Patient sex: M
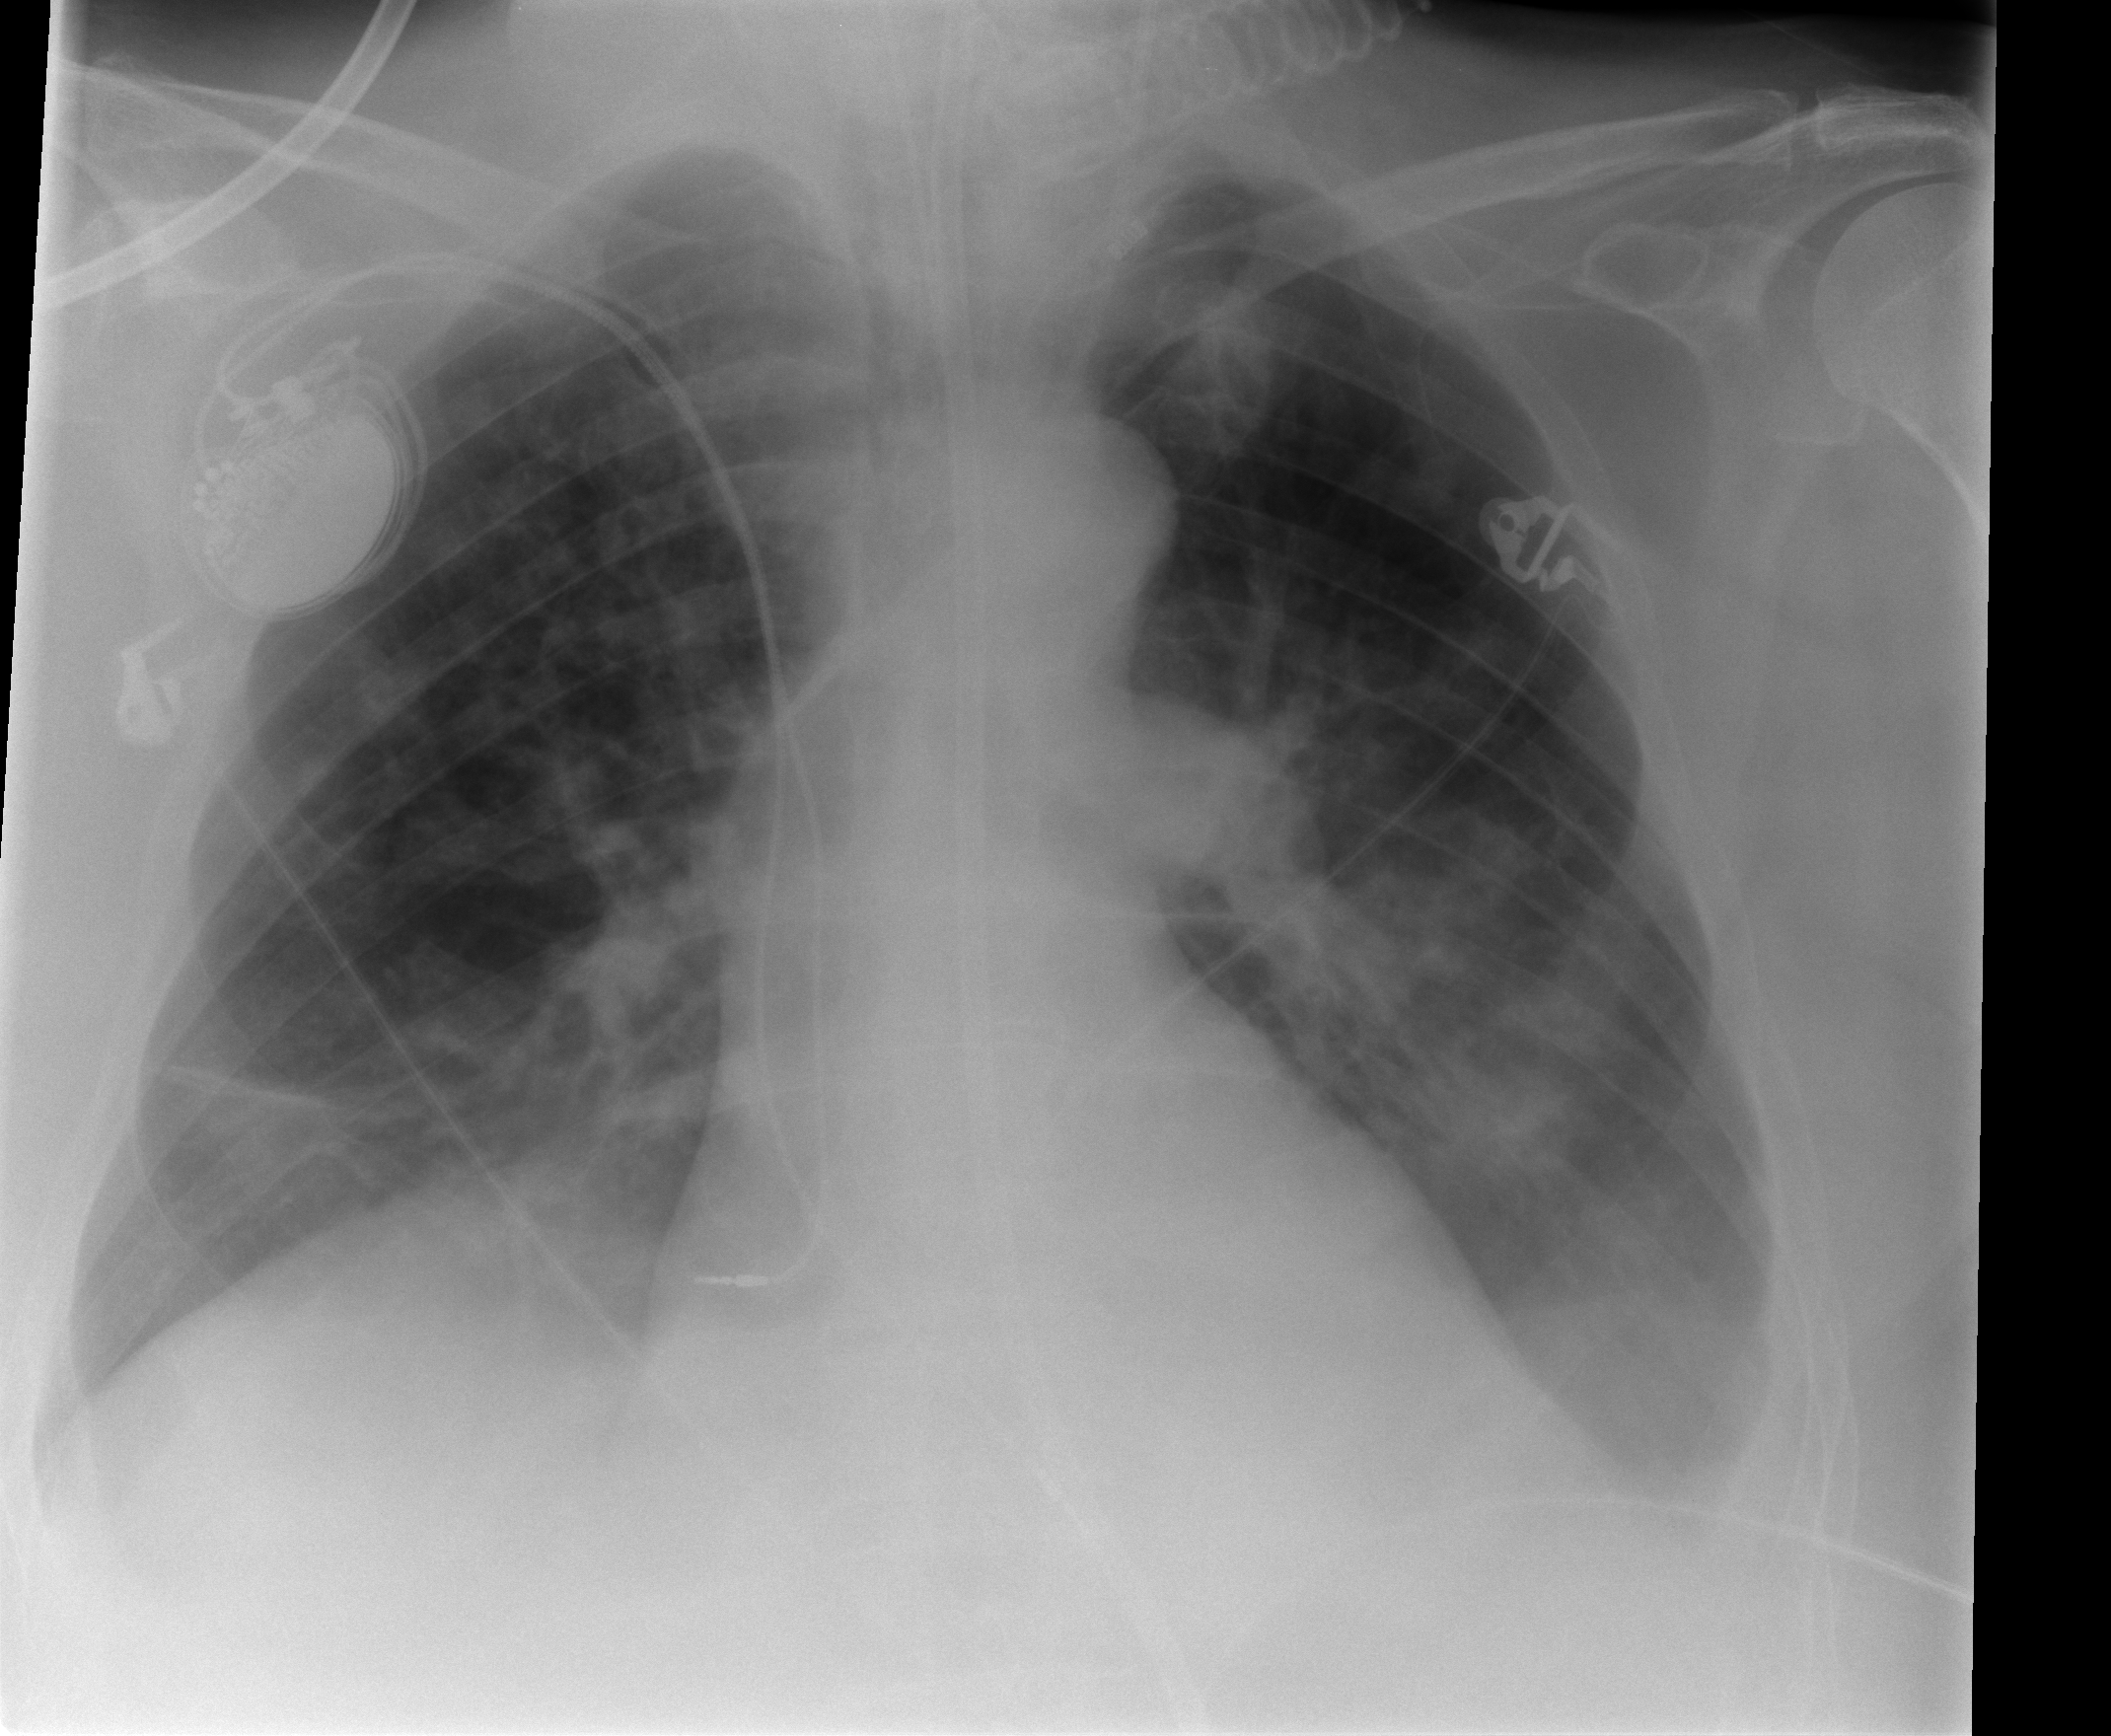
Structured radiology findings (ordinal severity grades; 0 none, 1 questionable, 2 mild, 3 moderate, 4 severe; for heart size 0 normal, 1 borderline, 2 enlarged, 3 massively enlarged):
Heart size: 1
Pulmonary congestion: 2
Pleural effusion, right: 2
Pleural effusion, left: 2
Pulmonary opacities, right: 0
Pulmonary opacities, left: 2
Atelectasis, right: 2
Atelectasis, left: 2